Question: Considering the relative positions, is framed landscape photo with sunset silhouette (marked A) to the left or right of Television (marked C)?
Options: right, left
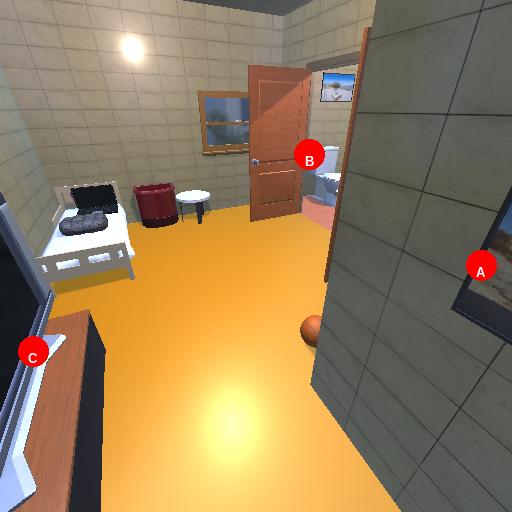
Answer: right